Field crop: maize
Growth stage: 2
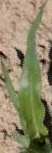
Species: maize